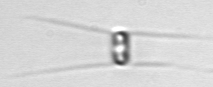
Label: Chaetoceros_similis